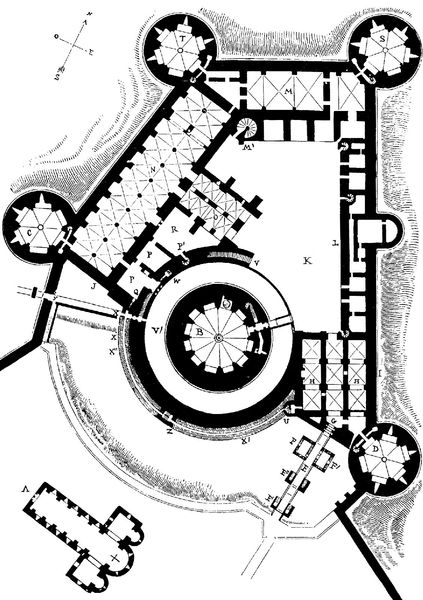
Titel: Burg Coucy bei Paris
Standort: Coucy (EU - F - Picardie)
Schlagwörter: berg, wasser, zeichnung, weg, architektur, brücke, kirche, kreis, rund, turm, fels, mauer, linien, hof, halle, burg, kloster, kreuz, rechteck, türme, draufsicht, festung, buchstaben, tore, karte, seitenschiff, mauern, kapelle, plan, wendeltreppe, westen, osten, grundriss, aufriss, bauplan, architekt, hallen, rotunde, rundgang, vierung, rondo, wendeltrppe, wehrgang, kastell, wassergraben, nebenschiff, kompass, burgfried, burghof, bollwerk, he, drausicht, fraufsicht